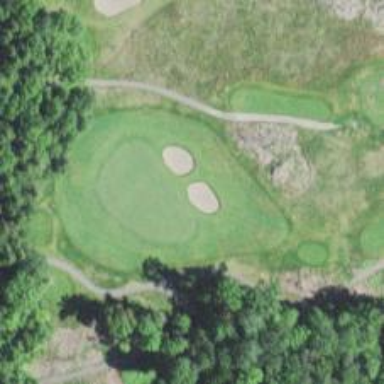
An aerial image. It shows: Golf hole.